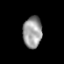
Tissue: prostate
Cell type: T cells
Senescence score: 0.722
Nuclear area (px): 587
Mean DAPI intensity: 154.622